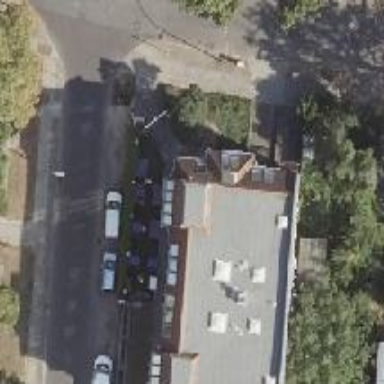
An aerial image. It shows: Pub.